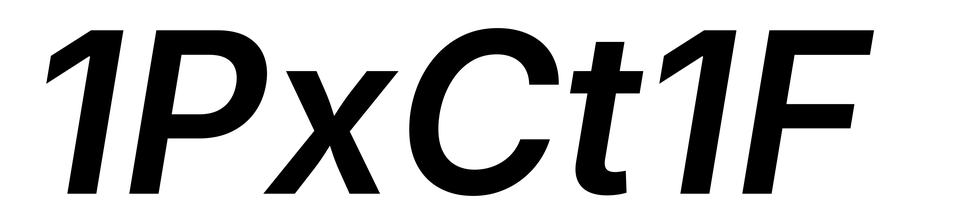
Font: Inter-Italic_SemiBold_Italic